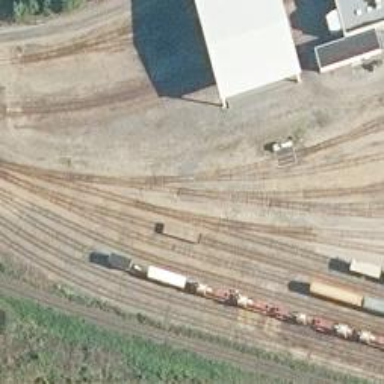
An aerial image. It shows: Railway spur service.